You are looking at the unprocessed time series of a bearing vibration snapshot. Determine the bearing's health state. Answer with exactly one of: normal, inner_race, outer_race, ball.
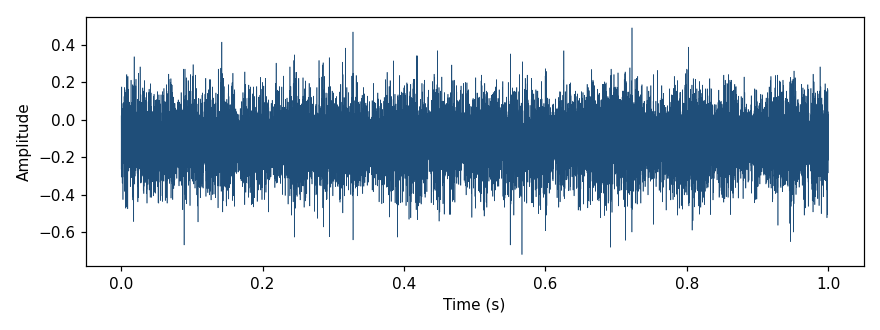
Answer: inner_race